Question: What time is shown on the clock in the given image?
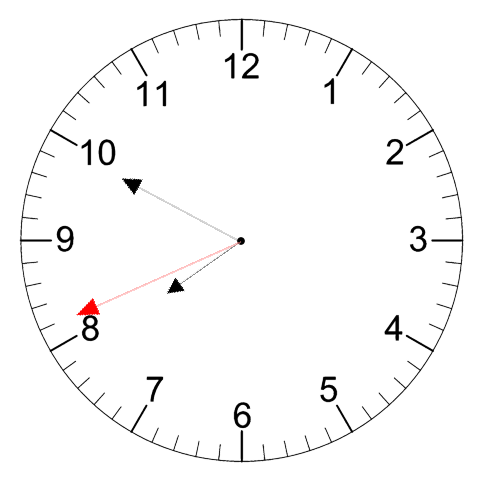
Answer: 07:49:41